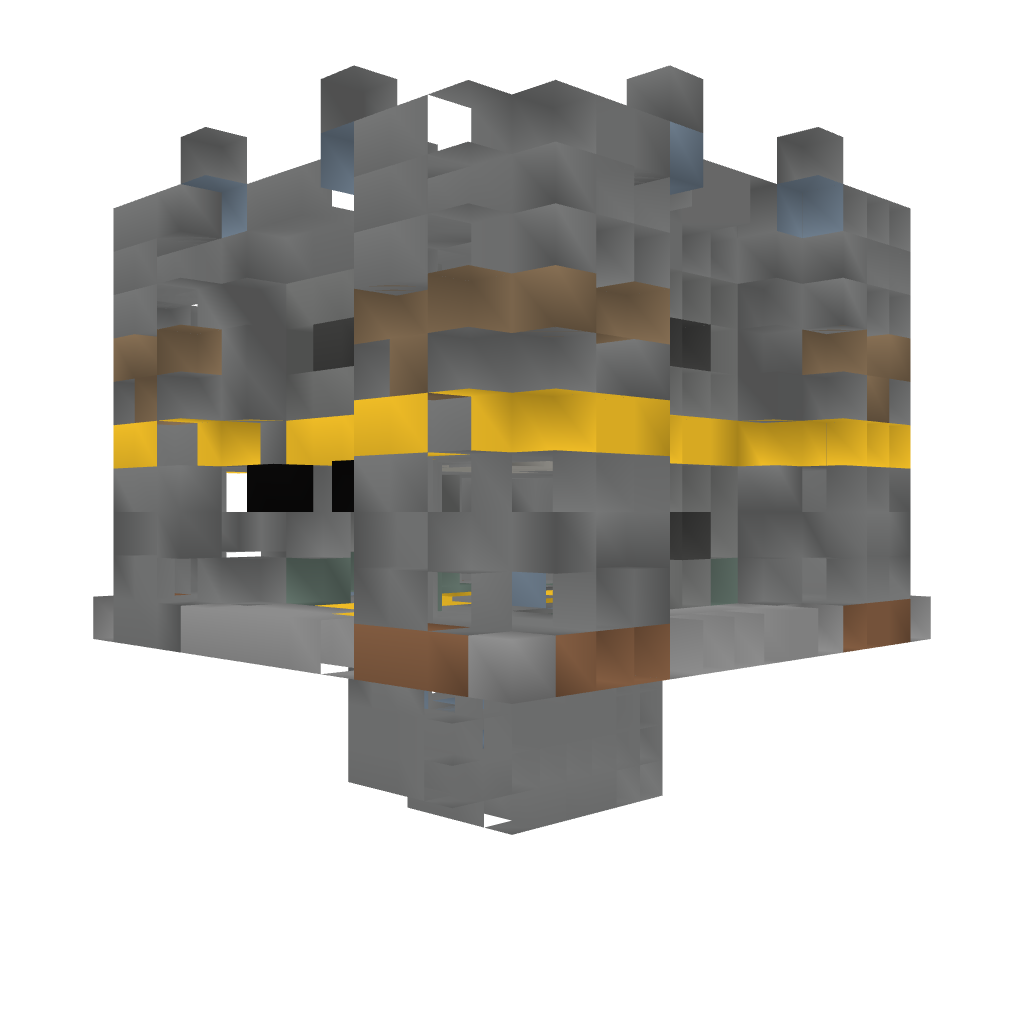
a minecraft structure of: PvP Tower [Yellow]